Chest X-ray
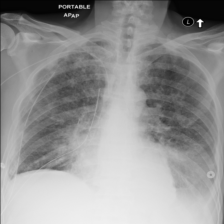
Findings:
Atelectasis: negative
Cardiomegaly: negative
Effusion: positive
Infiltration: negative
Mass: negative
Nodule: negative
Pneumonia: negative
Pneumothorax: negative
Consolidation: negative
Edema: negative
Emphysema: negative
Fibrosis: negative
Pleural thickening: negative
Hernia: negative